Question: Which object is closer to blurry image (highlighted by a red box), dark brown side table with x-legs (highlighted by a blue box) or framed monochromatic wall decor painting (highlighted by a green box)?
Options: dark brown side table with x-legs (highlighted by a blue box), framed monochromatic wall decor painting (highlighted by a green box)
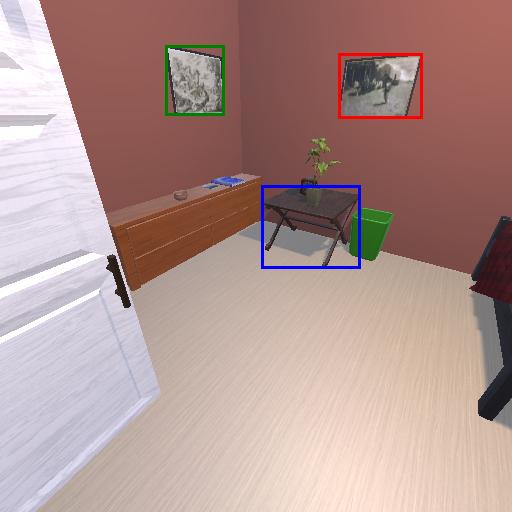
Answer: dark brown side table with x-legs (highlighted by a blue box)